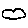
Label: cloud